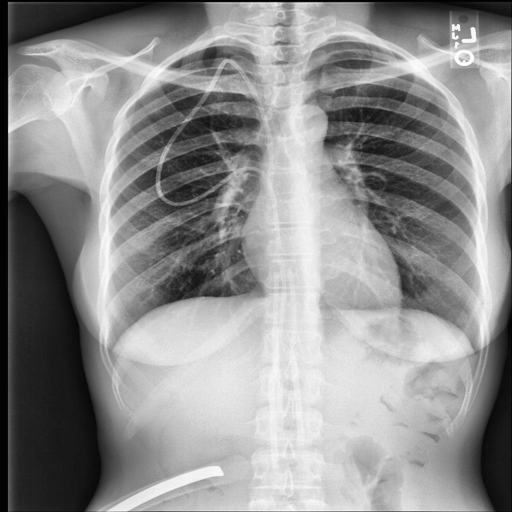
Finding: NORMAL